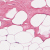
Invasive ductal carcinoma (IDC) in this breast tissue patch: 0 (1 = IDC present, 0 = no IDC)